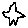
Label: star